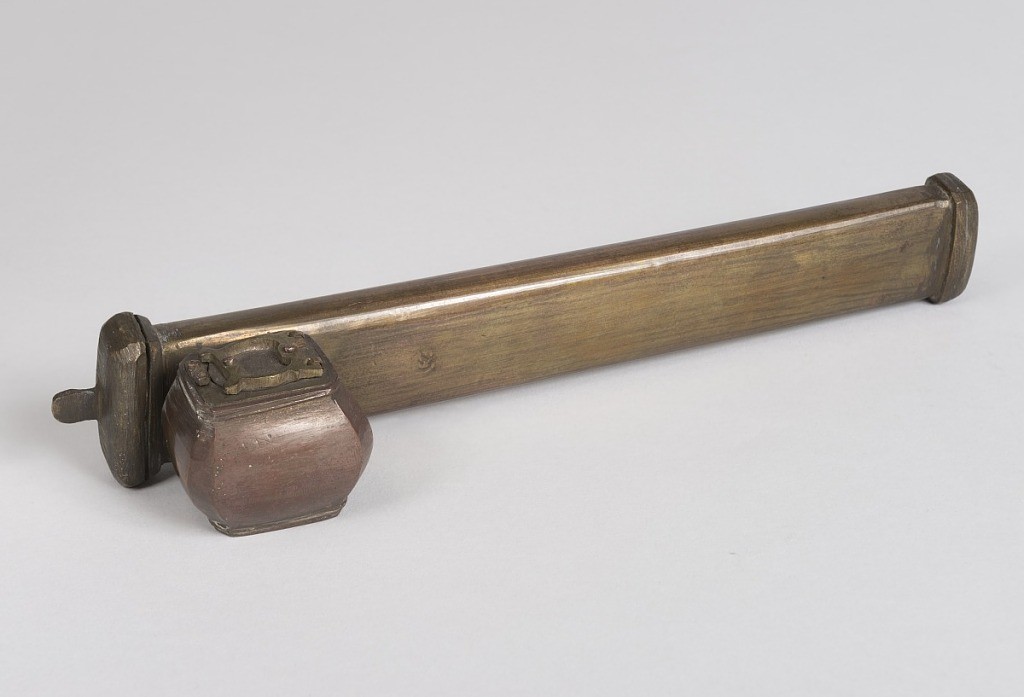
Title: Inkstand
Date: ca. 1870
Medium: Cast and engraved brass
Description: Flattened cylinder with hinged flip top and box at one end; box also with small hinged lid.